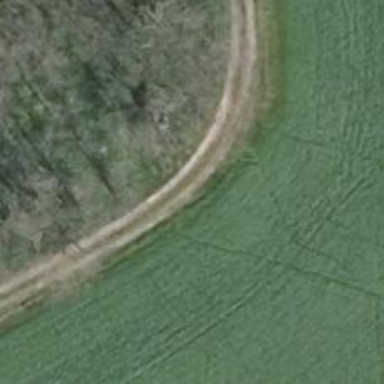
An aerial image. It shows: Sandy track road.